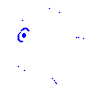
Particle: pion